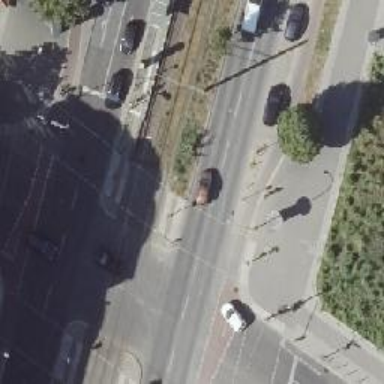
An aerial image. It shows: Crossing with traffic signals.